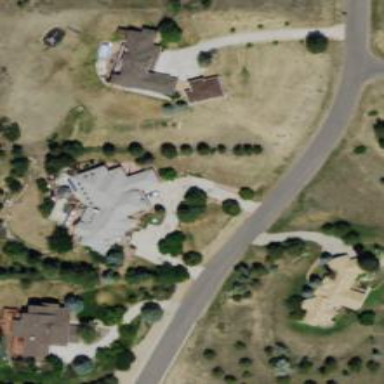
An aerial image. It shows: Driveway.